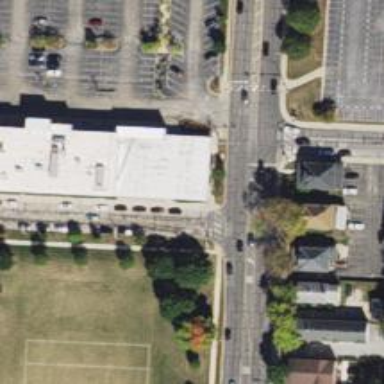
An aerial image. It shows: Secondary road with asphalt surface and separate sidewalk.